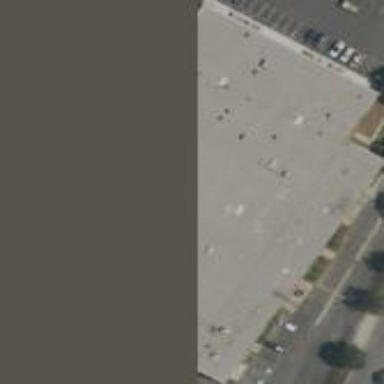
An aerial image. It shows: Warehouse.